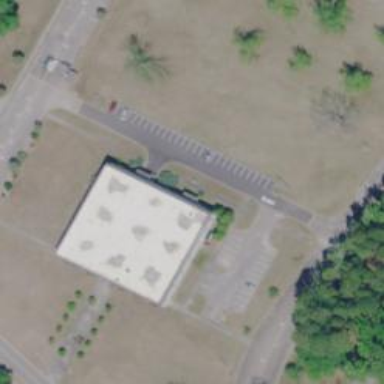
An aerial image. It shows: Library building.